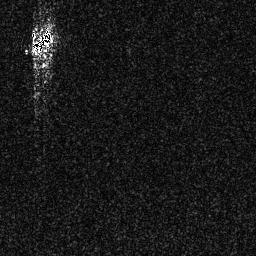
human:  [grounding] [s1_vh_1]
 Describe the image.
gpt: In the satellite image, there is  <ref>1 medium ship </ref> <box>[[10, 8, 21, 21, 0]]</box> located at top left.